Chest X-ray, PA view. Patient: 35 years old, sex F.
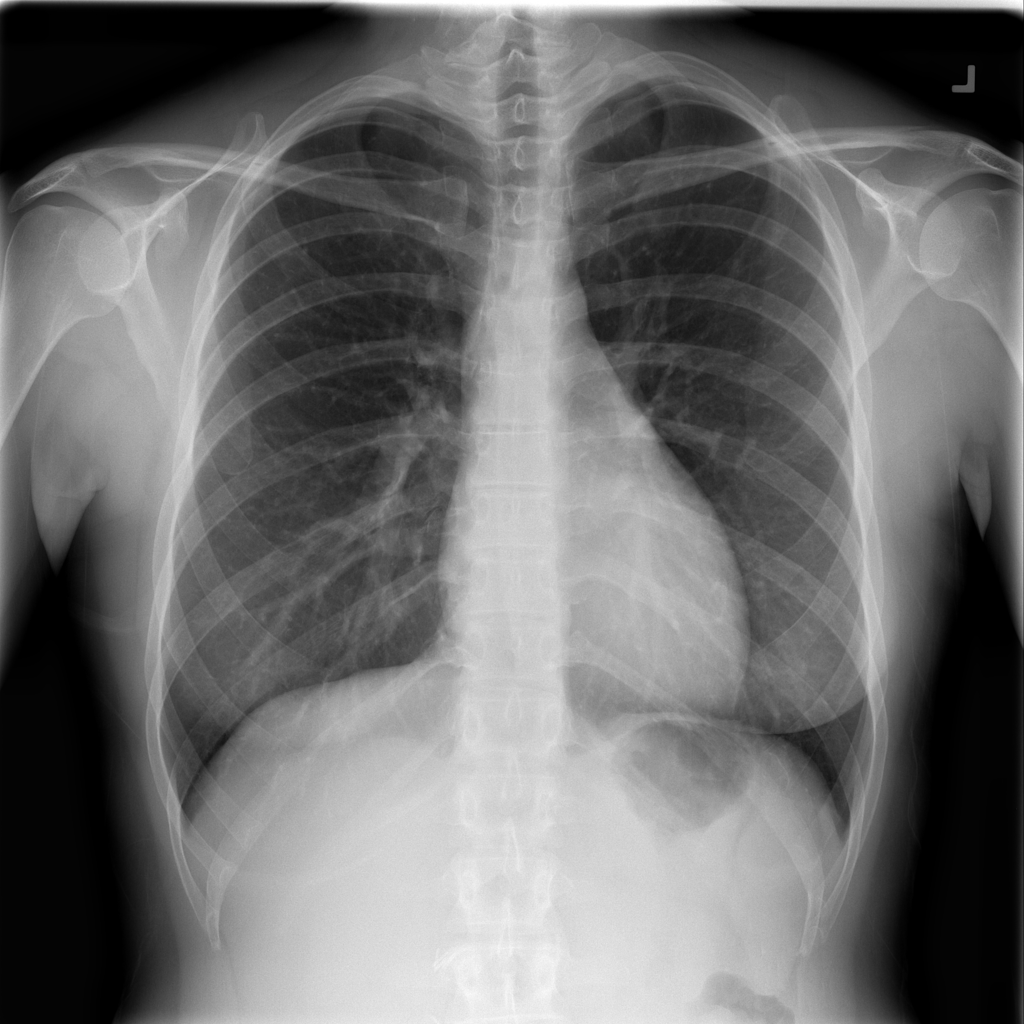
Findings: No Finding